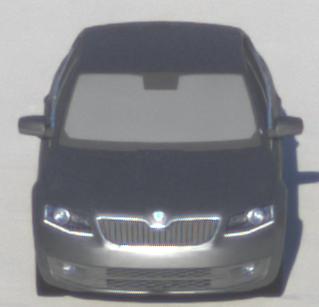
Make: Skoda
Model: Octavia 1.2 TSI
Detailed model: Octavia (III) Limousine
Model produced from: 2013/02
Model produced until: 2015/04
Doors: 5
Color: gray
Road condition: dry road
Daytime: sunrise or sunset
Contrast: medium contrast